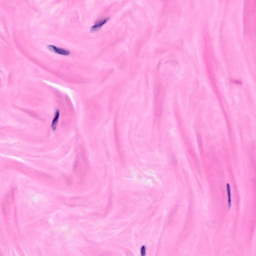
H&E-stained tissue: Breast